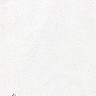
Metastatic tissue present: no